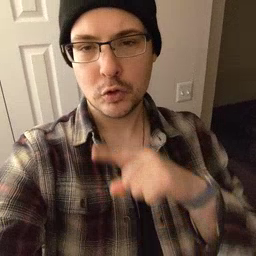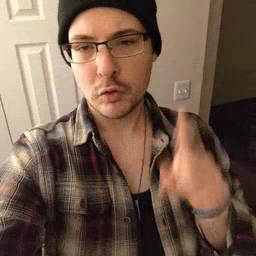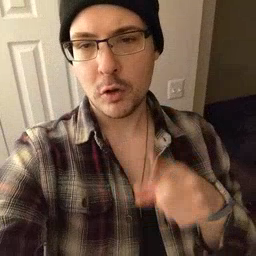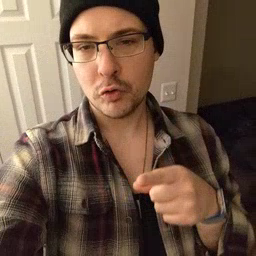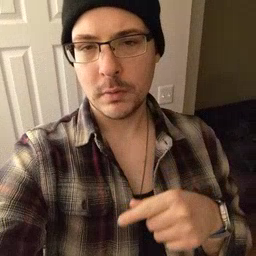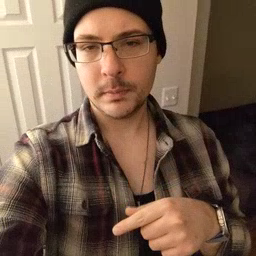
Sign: dryer